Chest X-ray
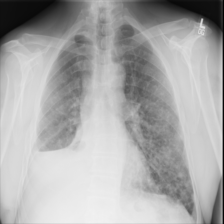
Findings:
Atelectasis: negative
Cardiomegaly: negative
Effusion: positive
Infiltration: negative
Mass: negative
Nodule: positive
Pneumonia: negative
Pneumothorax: negative
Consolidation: negative
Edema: negative
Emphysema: negative
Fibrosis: negative
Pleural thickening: negative
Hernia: negative